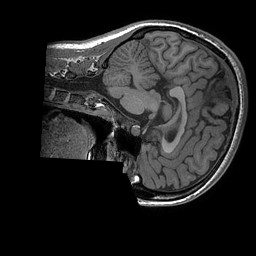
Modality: T1w
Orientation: sagittal
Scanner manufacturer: ge
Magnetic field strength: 3 T
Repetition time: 0.008156 s
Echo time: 0.00318 s